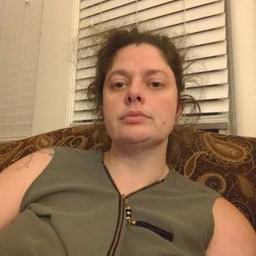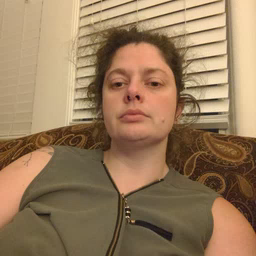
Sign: because